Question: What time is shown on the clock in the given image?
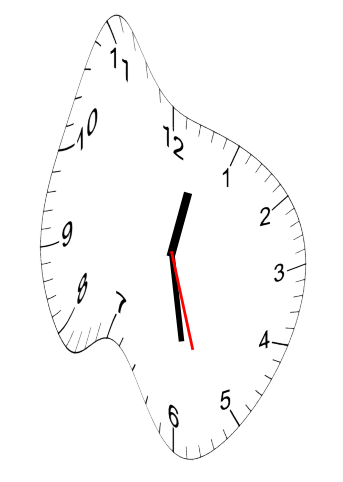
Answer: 12:28:27